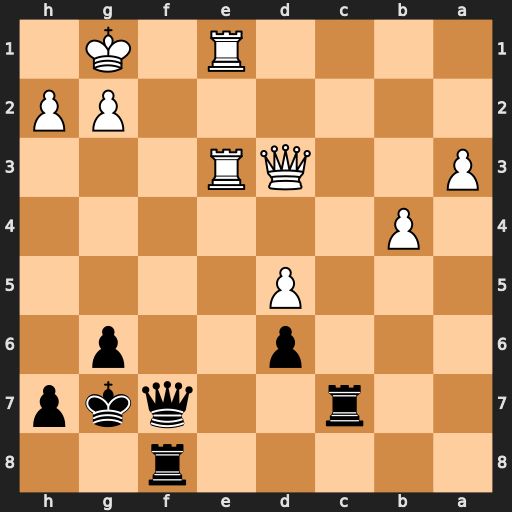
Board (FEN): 5r2/2r2qkp/3p2p1/3P4/1P6/P2QR3/6PP/4R1K1
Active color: b
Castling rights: -
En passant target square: -
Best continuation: Qf2+ Kh1 Rc2 Qd4+ Kg8